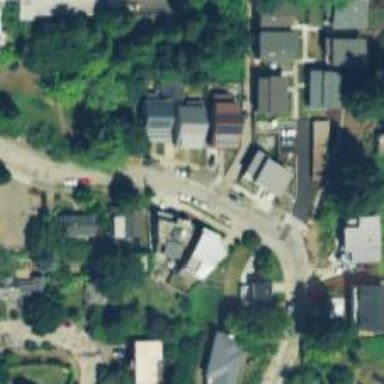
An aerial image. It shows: Residential road with sidewalk on the left side.